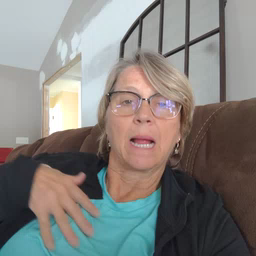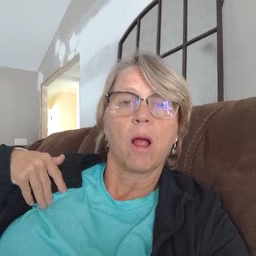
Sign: zebra